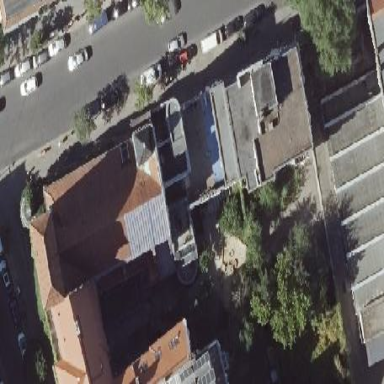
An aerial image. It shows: Building with flat roof. The roof is light grey in color.